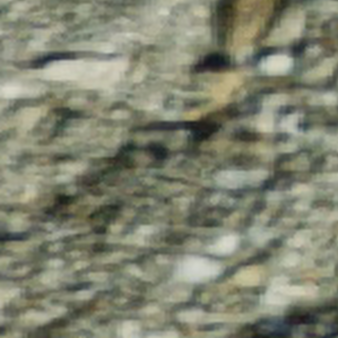
Label: other